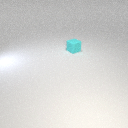
small cyan rubber cube